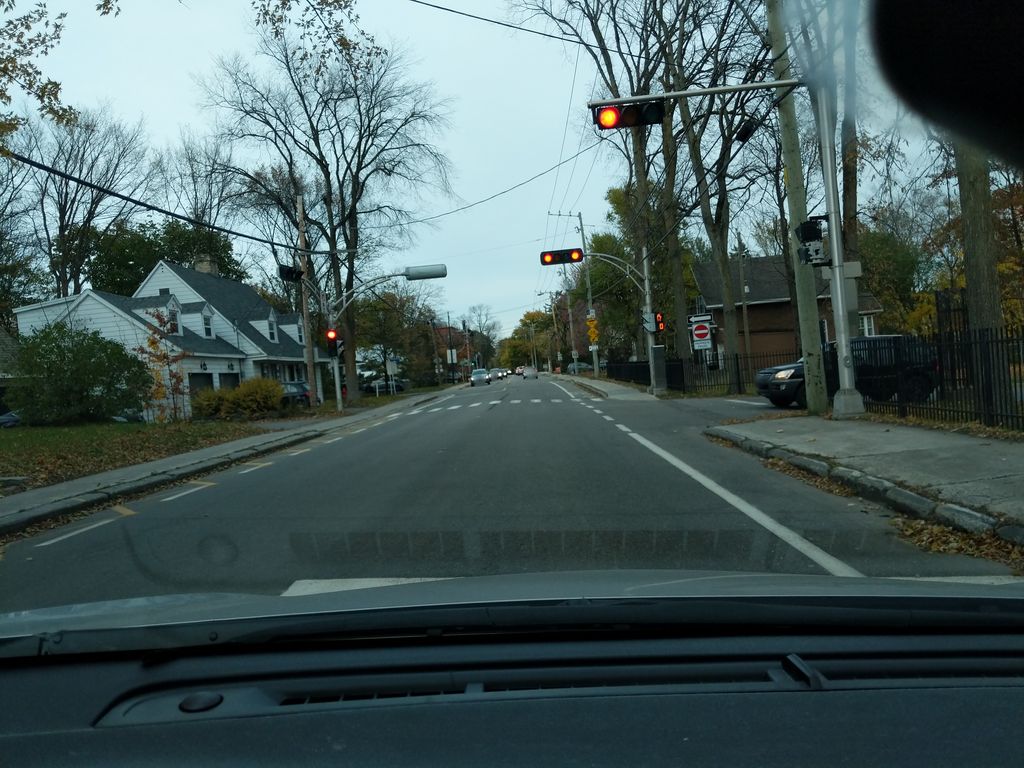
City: quebec_city